Question: I have a meteor app (<URL> that works just fine when deployed as a website, but when testing on an Android device through cordova it gets stuck at the loading screen forever.

I don't see any relevant console errors or warnings. If I go to the IP that I'm serving the app from it even displays fine. The app is using iron-router and waitOn to display the loading template until the intial data is loaded... but apparently that isn't happening.
Suggestions for what the problem could be or next steps to debug it?
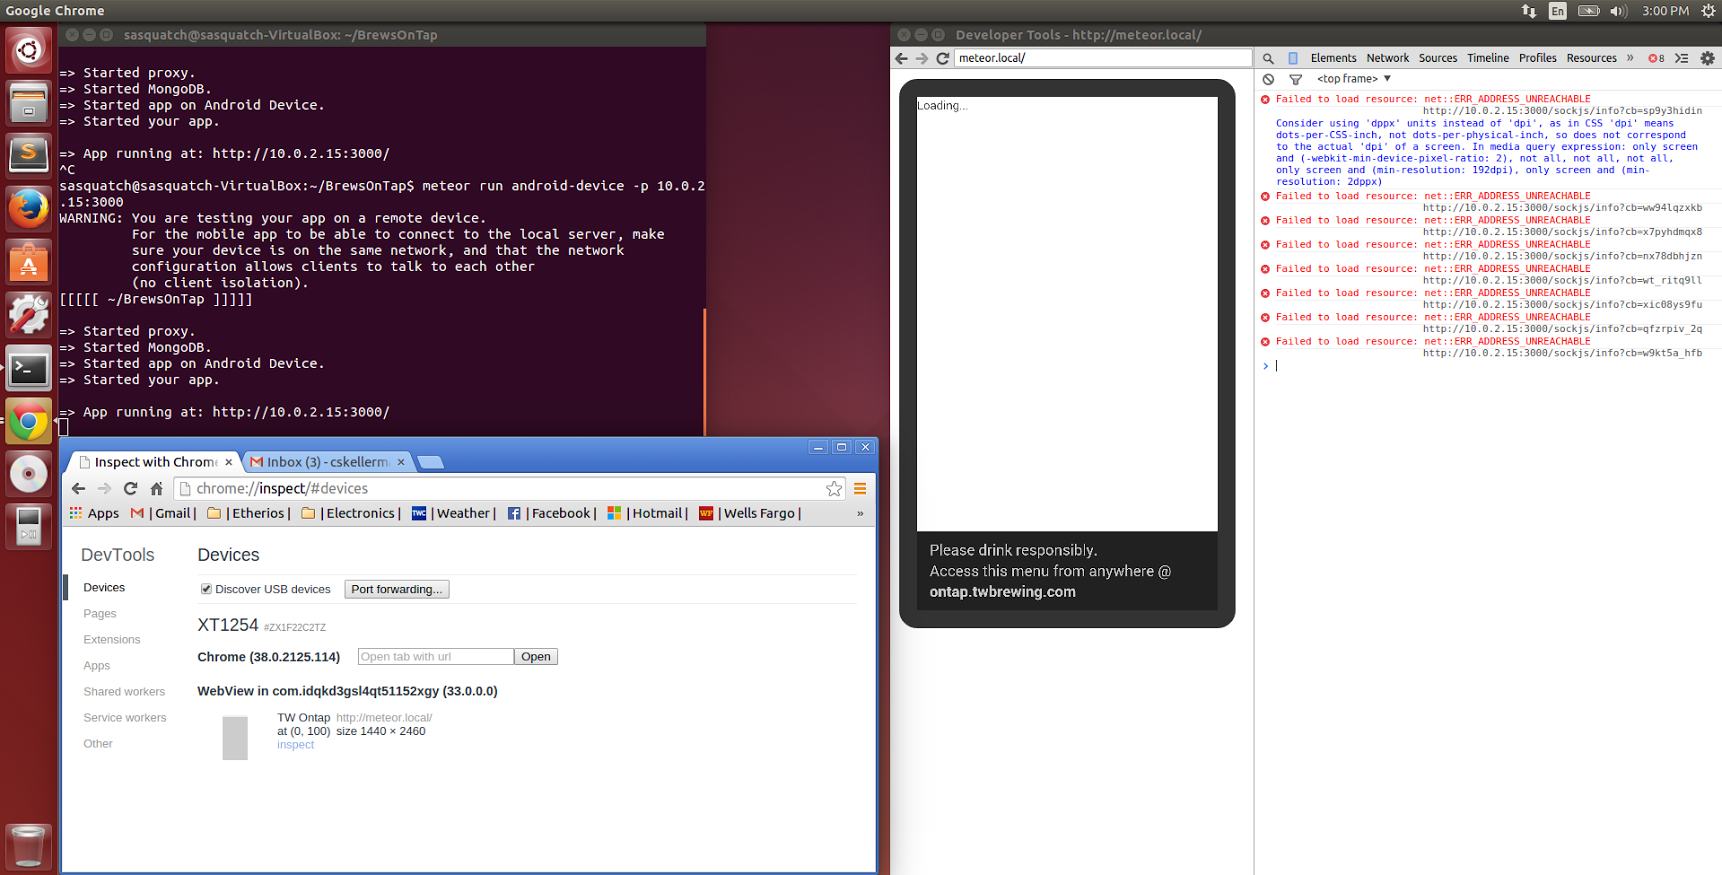
Answer: This looks very much like a connectivity problem. First thing to try in the console:
'''
Router.current().ready()
'''
If this doesn't return 'false' then there is something very funny going on with Tracker or Iron-Router, as it (reactively) gives the master wait-list readiness, so if it returns 'true' then there is something else preventing the page from rendering.
The best way to find out which item(s) in the wait-list isn't 'ready' is to go through your Router code, pull out the subscription handles into a global object, and pass references to the 'waitOn' callback.
For example, rather than:
'''
waitOn: function() {
return [Meteor.subscribe('someThings'), Meteor.subscribe('someOtherThings')];
}
'''
do this instead:
'''
Subs = {};
waitOn: function() {
Subs.someThings = Meteor.subscribe('someThings');
Subs.someOtherThings = Meteor.subscribe('someOtherThings');
return [Subs.someThings, Subs.someOtherThings];
}
'''
That way, you can run 'Subs.someThings.ready()' from the console on each of the subscriptions to find out which it is that is preventing your page from rendering. Hopefully, this is a start.
However, whilst I don't fully understand the error messages you've posted, the fact that it's got "FAILED TO LOAD RESOURCE" strongly suggests a connection issue, which would prevent subscription data making its way to your client via DDP and thus prevent the subscription returning 'ready'. I would have a look in the Network tab to see what's going on (or not doing) there.
Apologies that this isn't a solution, but hopefully it's a start. If it is connectivity, check all the things in <URL> - i.e. Developer tools enabled, USB debugging allowed, Android device connected to the same wifi, IP correct...
Thinking about this a little more, the app is installed via USB debugging, so the fact that you can run it at all indicates that there isn't a problem there. However, I assume the data is passed over the local network, which is where the problem is, so I think it must be that the two devices are not connected to the same wifi, or else the supplied IP is incorrect.